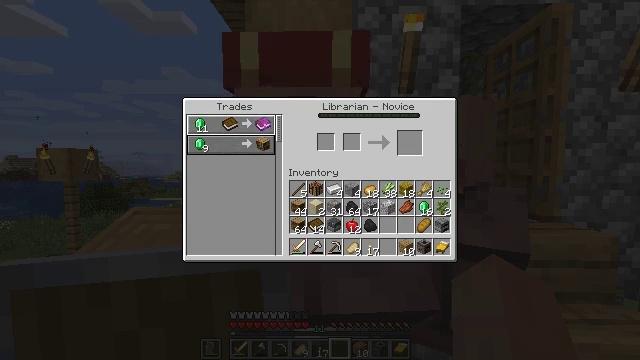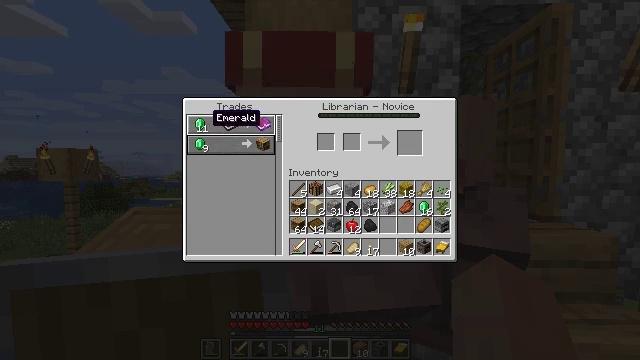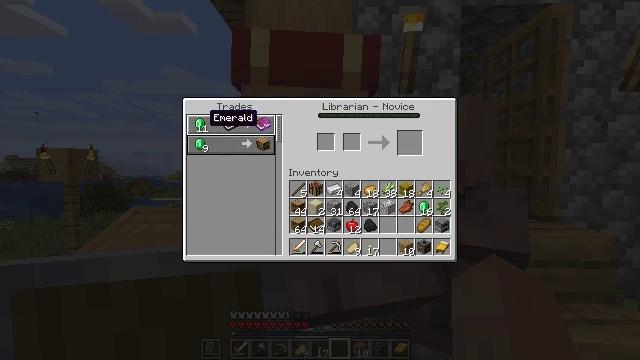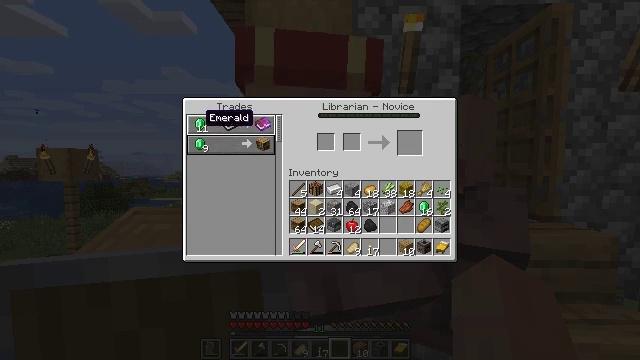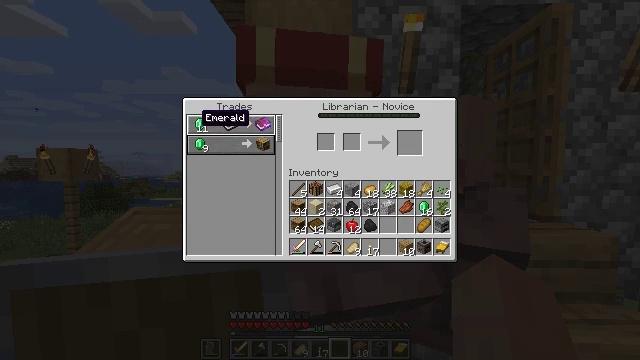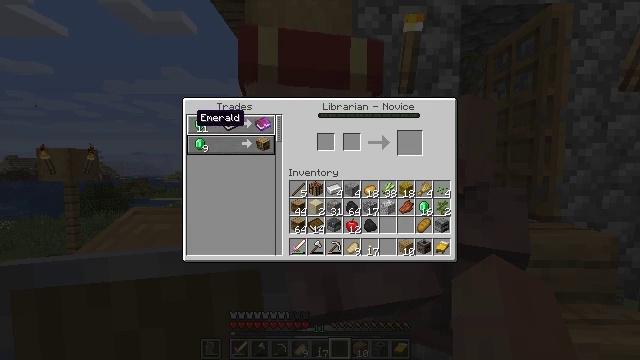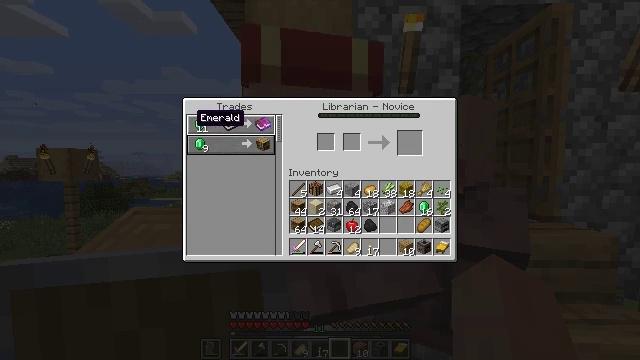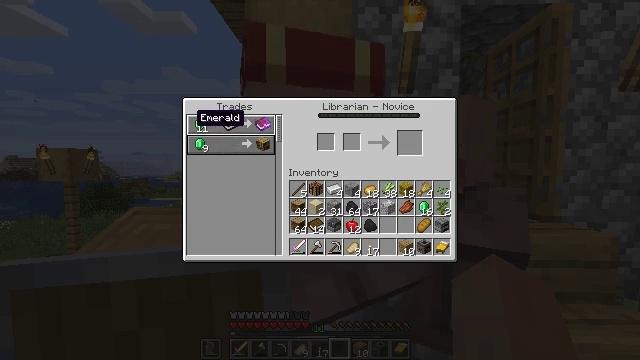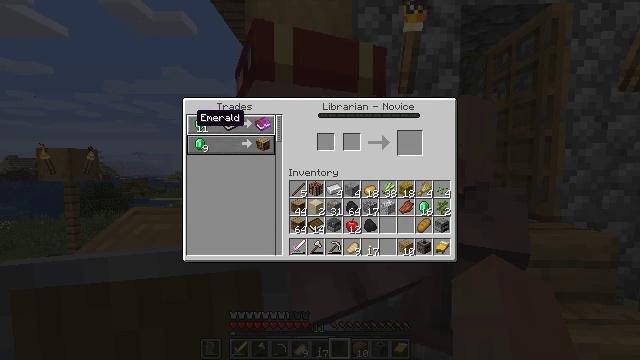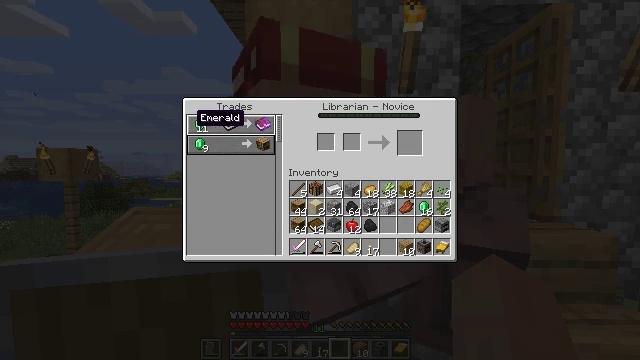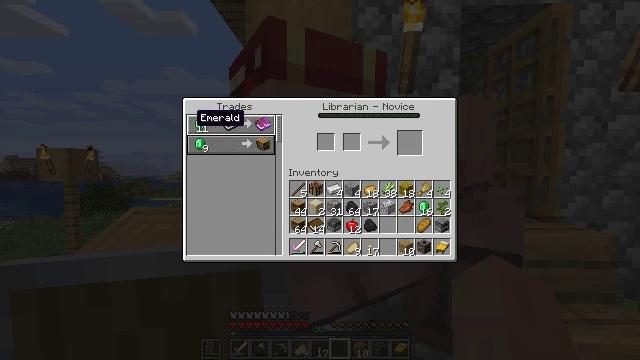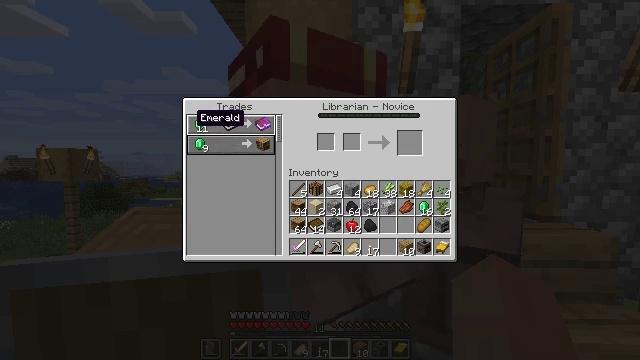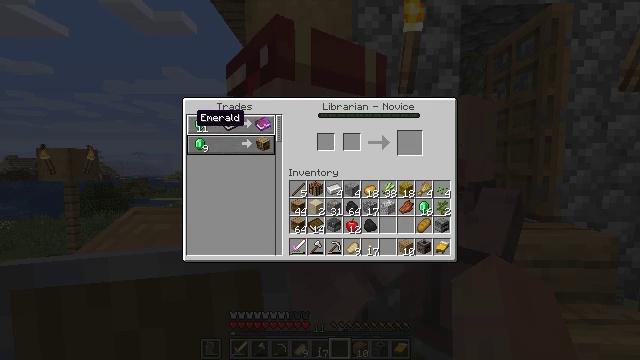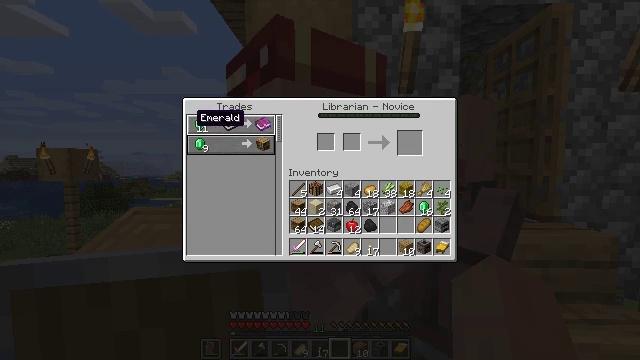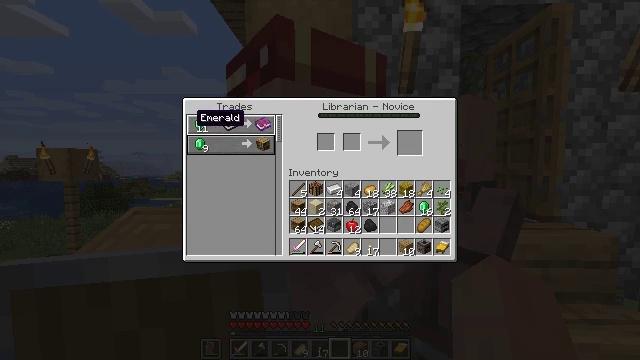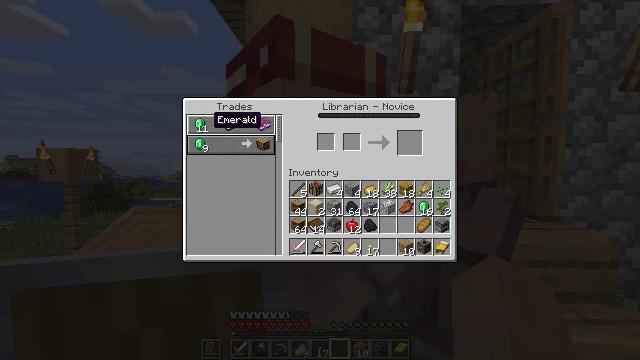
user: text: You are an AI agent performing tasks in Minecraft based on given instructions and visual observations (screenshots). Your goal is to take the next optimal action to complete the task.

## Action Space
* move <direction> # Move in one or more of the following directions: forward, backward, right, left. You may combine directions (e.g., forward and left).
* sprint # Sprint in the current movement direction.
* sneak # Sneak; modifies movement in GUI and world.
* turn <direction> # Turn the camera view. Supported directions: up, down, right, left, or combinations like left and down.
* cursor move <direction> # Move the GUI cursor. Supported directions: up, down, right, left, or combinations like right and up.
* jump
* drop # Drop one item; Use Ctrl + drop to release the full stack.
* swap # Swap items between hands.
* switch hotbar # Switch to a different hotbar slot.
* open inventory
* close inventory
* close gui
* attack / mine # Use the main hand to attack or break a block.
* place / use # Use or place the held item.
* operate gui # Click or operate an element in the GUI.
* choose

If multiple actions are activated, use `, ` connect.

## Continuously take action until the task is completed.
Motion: motion action
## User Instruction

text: Get an enchanted book using the enchanting table.
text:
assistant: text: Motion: cursor move left
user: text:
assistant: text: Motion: no_op
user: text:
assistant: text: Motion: no_op
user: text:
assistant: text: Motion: no_op
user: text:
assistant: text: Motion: no_op
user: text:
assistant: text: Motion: no_op
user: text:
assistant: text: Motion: no_op
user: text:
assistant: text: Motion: no_op
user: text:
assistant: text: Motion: no_op
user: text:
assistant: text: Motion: no_op
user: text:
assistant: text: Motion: no_op
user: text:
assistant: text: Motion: no_op
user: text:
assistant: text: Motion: no_op
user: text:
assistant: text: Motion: no_op
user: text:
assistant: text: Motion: cursor move right
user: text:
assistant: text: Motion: cursor move right and down
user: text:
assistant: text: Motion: cursor move right and down
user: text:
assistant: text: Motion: cursor move right and down
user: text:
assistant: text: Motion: cursor move right and down
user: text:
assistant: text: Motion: cursor move right
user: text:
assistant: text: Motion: no_op
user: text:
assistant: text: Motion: no_op
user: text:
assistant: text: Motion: no_op
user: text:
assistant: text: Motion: no_op
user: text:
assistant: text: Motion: no_op
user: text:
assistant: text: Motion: no_op
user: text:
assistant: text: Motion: no_op
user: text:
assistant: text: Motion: no_op
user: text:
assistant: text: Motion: no_op
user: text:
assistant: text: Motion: no_op